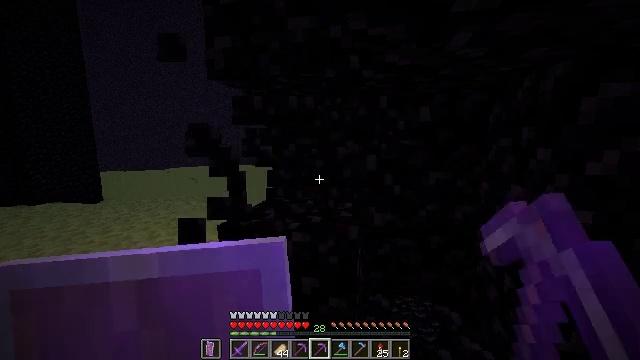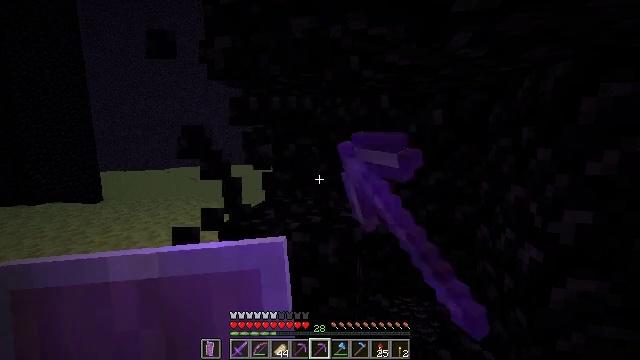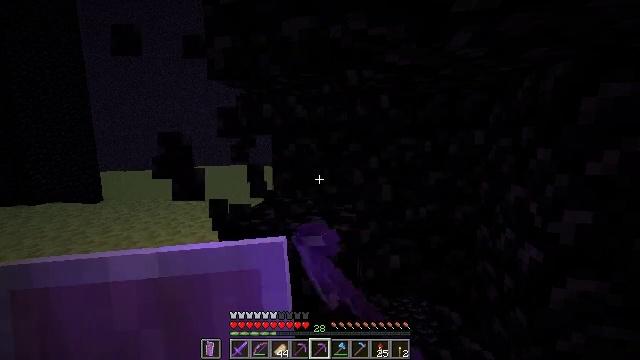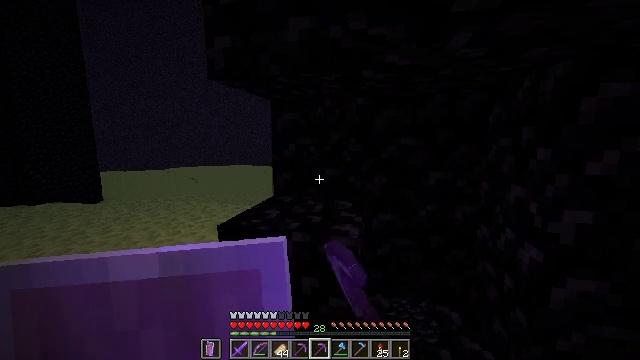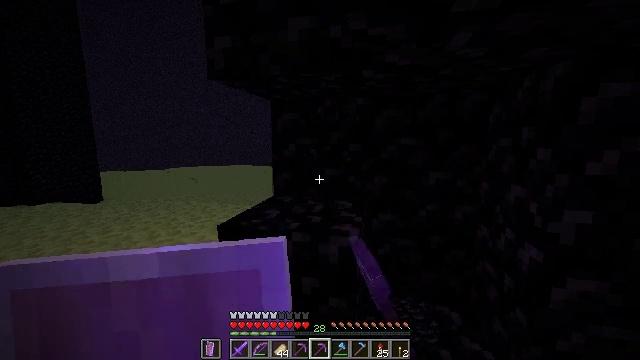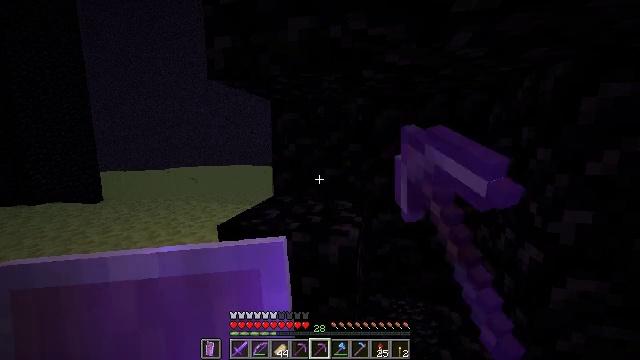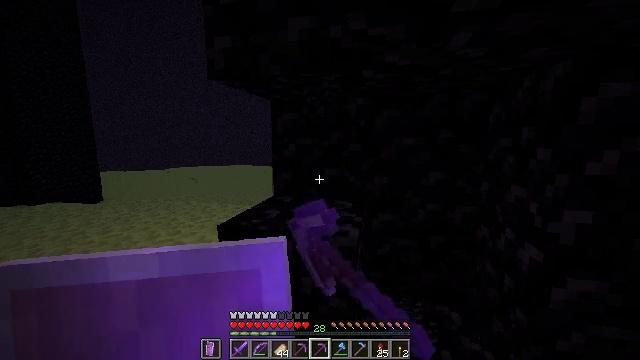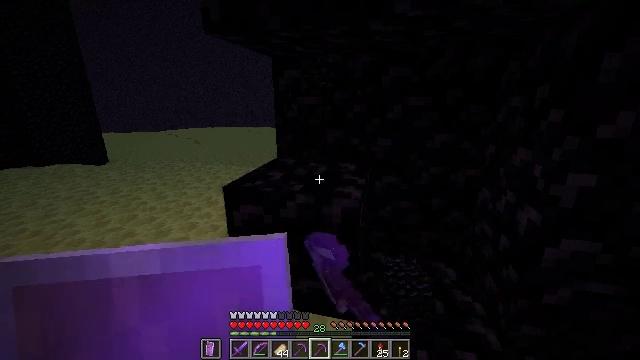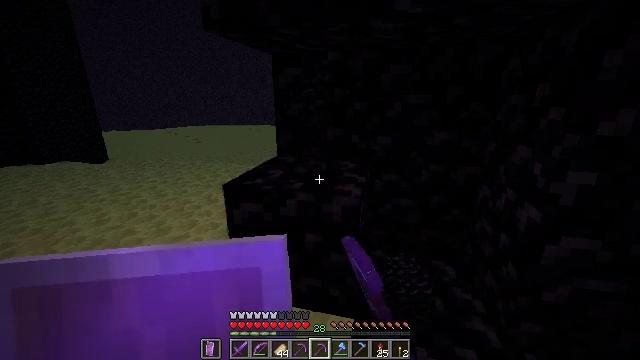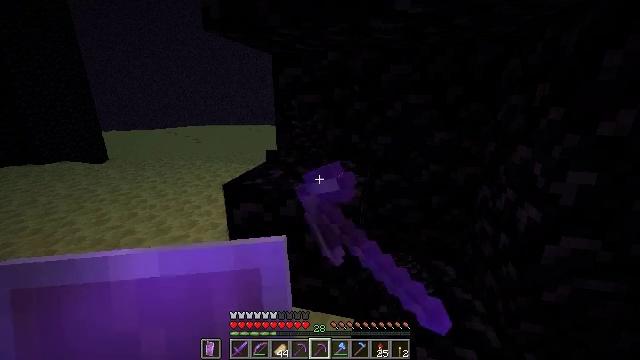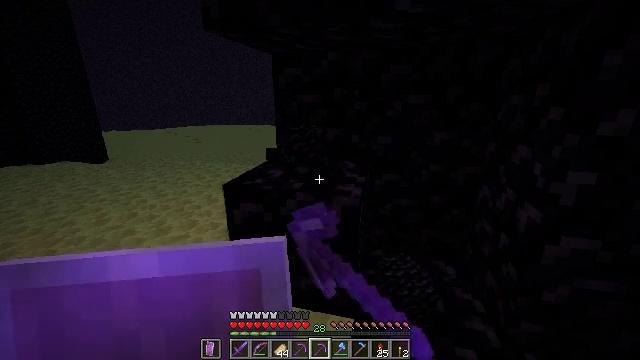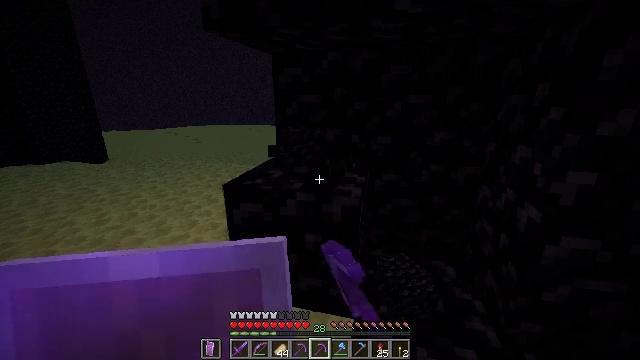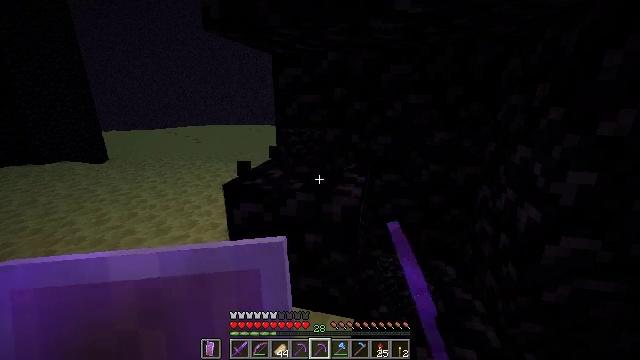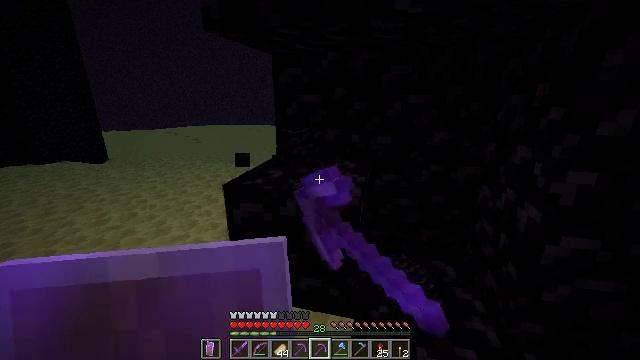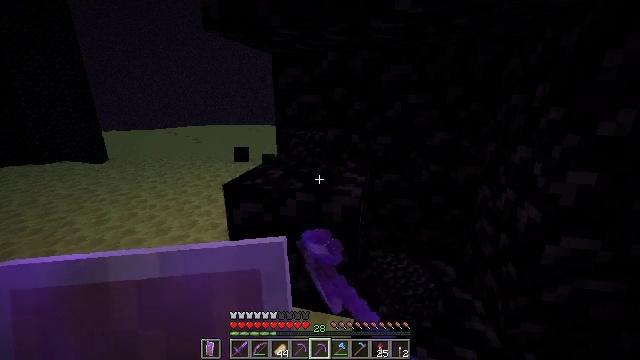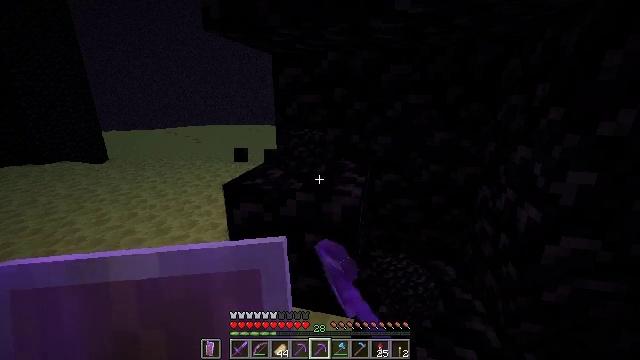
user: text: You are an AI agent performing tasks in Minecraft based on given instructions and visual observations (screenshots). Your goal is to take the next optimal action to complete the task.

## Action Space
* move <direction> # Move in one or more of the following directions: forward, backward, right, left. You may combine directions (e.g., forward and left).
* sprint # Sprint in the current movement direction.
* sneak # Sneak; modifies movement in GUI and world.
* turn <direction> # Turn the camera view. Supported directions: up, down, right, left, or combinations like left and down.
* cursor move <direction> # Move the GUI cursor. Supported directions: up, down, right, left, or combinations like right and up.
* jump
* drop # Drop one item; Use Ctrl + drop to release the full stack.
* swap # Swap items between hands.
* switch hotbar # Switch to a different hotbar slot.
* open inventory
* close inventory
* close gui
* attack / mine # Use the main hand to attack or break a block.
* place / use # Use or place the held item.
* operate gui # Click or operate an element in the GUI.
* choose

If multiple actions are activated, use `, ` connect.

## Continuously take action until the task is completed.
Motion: motion action
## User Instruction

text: Gather obsidian from a lava source.
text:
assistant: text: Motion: attack / mine
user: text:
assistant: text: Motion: attack / mine
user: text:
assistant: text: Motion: attack / mine
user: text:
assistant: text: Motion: attack / mine
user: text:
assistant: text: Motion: attack / mine
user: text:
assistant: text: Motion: attack / mine
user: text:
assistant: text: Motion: turn down, attack / mine
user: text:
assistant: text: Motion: attack / mine
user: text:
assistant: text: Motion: attack / mine
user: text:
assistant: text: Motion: attack / mine
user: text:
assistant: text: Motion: attack / mine
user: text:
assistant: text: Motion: attack / mine
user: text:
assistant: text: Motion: attack / mine
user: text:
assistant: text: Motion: attack / mine
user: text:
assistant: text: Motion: attack / mine
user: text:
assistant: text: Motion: attack / mine
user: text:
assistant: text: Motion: attack / mine
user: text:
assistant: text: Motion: attack / mine
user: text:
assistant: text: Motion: attack / mine
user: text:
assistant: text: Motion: attack / mine
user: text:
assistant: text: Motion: attack / mine
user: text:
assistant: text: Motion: attack / mine
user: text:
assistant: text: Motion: attack / mine
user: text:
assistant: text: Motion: attack / mine
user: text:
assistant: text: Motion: attack / mine
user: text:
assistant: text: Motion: attack / mine
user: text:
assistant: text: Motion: attack / mine
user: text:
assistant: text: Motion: attack / mine
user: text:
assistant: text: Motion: attack / mine
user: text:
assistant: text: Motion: attack / mine